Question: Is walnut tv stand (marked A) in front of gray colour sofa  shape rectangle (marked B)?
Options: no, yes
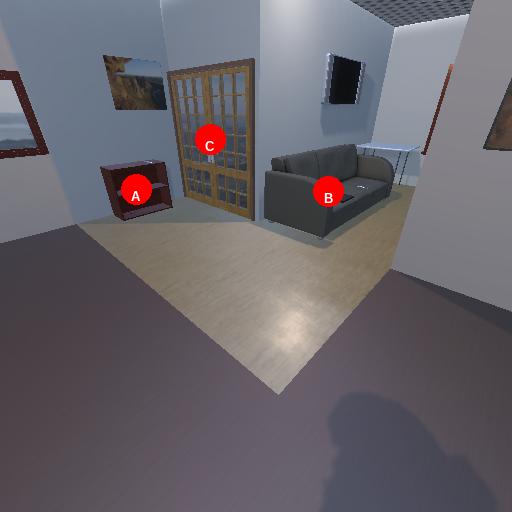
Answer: no